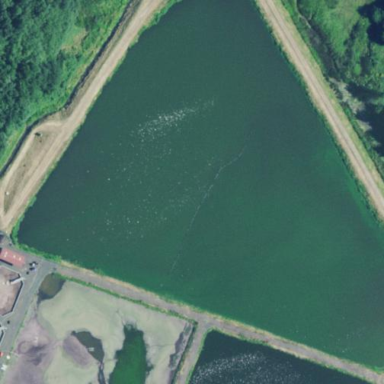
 designated for the landuse as reservoir."